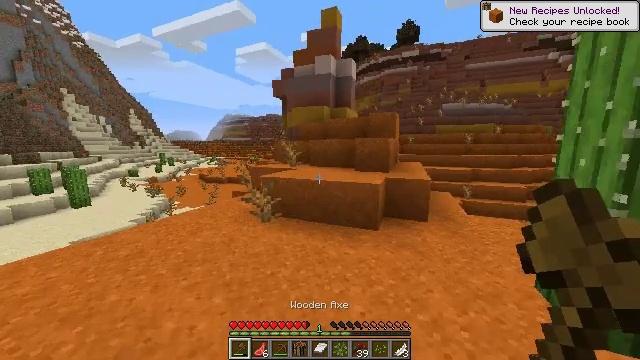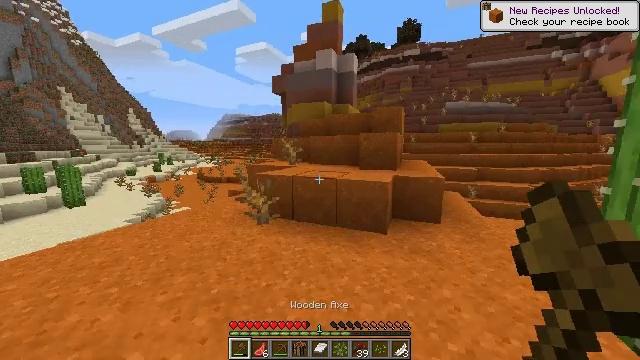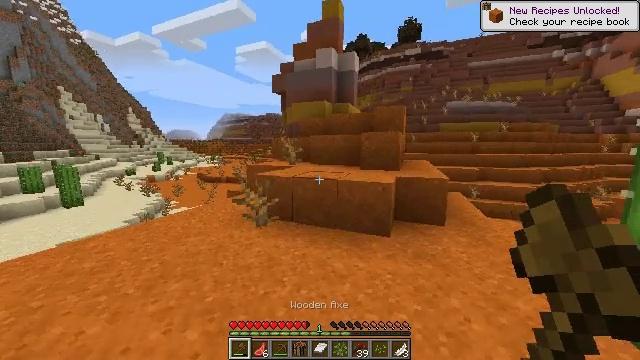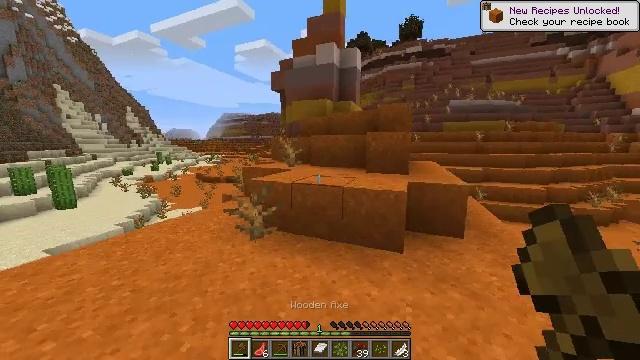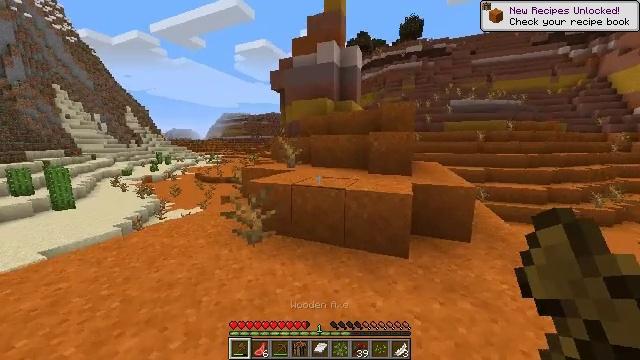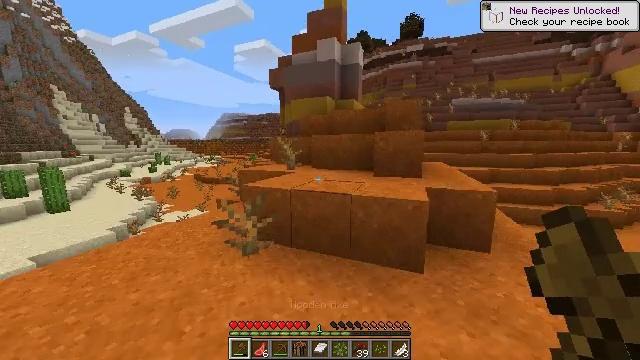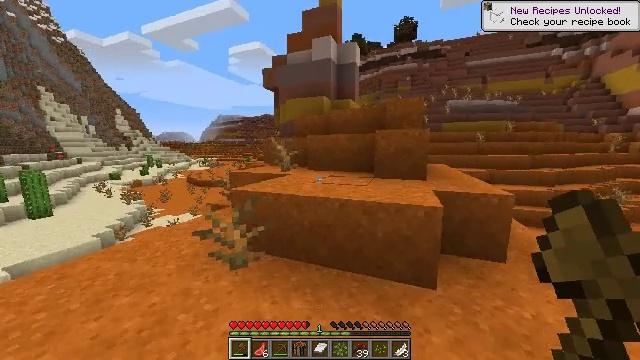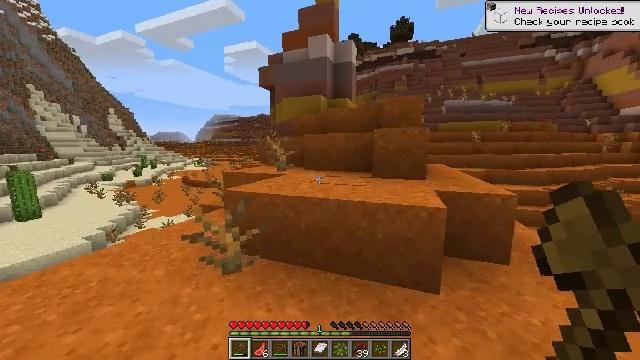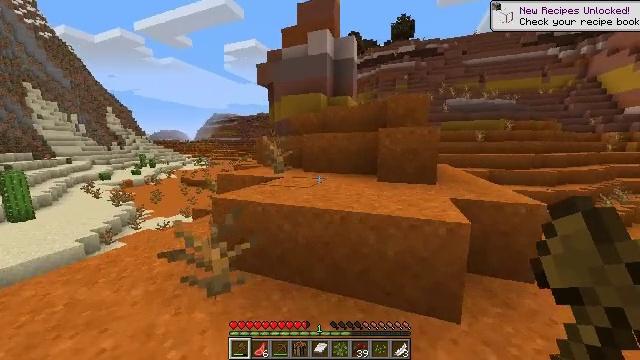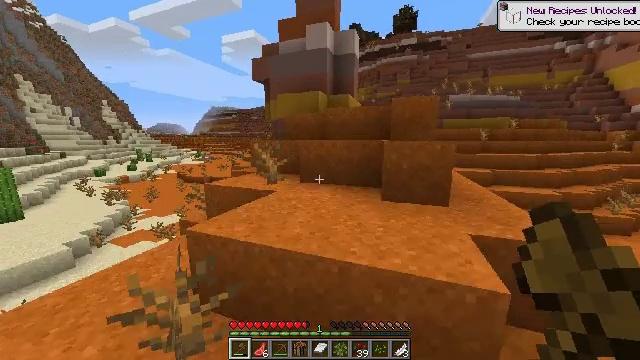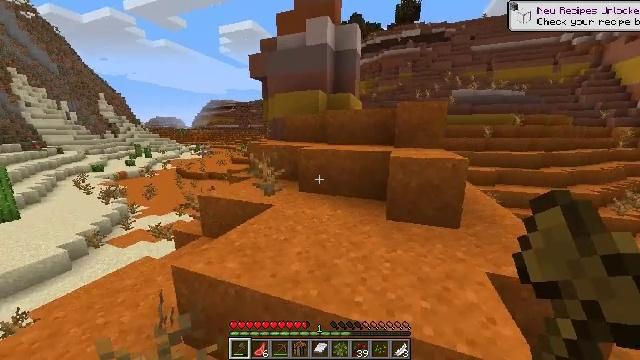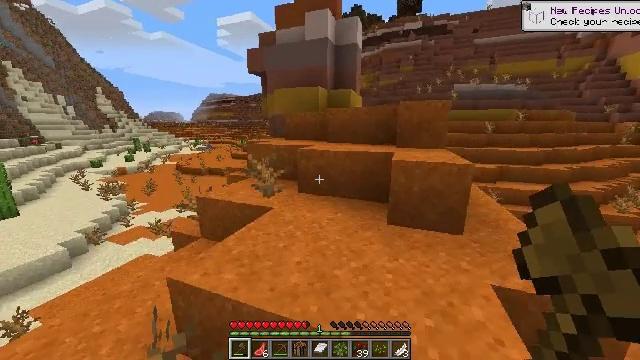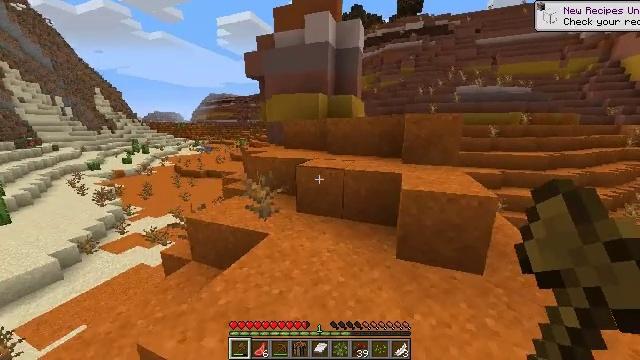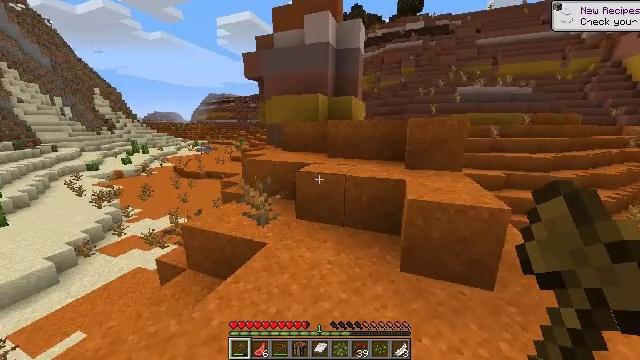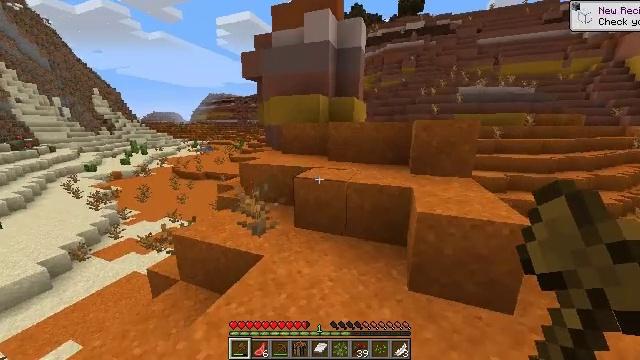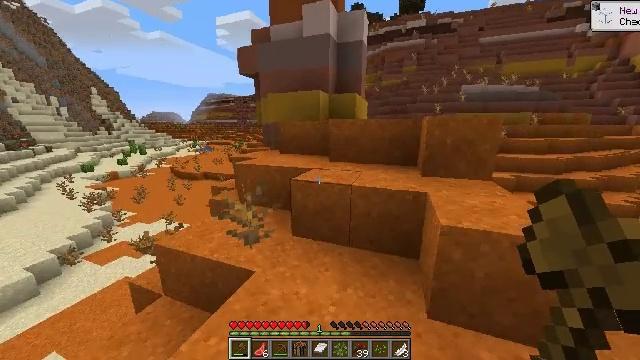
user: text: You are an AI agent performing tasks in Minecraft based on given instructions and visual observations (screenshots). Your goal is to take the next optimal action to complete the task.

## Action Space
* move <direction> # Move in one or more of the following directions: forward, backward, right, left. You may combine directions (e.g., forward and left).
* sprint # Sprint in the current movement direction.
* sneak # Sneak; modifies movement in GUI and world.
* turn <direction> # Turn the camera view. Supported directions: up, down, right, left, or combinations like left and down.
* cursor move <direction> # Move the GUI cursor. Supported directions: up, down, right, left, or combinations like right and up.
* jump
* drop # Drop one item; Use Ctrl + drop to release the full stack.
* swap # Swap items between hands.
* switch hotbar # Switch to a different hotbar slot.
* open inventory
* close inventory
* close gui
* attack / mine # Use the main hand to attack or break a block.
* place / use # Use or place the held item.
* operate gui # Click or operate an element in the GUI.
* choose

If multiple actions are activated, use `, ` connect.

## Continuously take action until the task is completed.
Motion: motion action
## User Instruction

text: Mine yellow terracotta.
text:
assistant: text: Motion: move forward
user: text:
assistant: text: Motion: move forward
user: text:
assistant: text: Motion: move forward
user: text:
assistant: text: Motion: move forward
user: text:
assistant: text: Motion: move forward
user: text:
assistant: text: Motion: move forward, turn right
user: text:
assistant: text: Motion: move forward
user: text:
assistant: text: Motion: move forward
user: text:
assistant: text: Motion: move forward, turn down, jump
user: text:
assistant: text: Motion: move forward, turn down, jump
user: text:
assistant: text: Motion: move forward, turn down, jump
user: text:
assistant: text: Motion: move forward, jump
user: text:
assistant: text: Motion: move forward
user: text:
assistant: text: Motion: move forward
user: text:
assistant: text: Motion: move forward
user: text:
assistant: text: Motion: move forward
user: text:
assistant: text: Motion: move forward
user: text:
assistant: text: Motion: move forward
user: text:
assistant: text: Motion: move forward
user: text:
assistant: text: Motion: move forward, jump
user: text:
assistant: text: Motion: move forward, jump
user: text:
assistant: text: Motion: move forward, jump
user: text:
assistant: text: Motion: move forward, jump
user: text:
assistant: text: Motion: move forward and move right
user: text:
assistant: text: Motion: move forward and move right
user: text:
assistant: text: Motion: move forward and move right
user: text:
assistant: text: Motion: move forward and move right
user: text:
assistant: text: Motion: move forward and move right
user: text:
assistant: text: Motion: move forward and move right, jump
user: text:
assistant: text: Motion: move forward and move right, turn right, jump